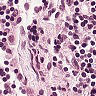
Metastatic tissue present: no